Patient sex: M
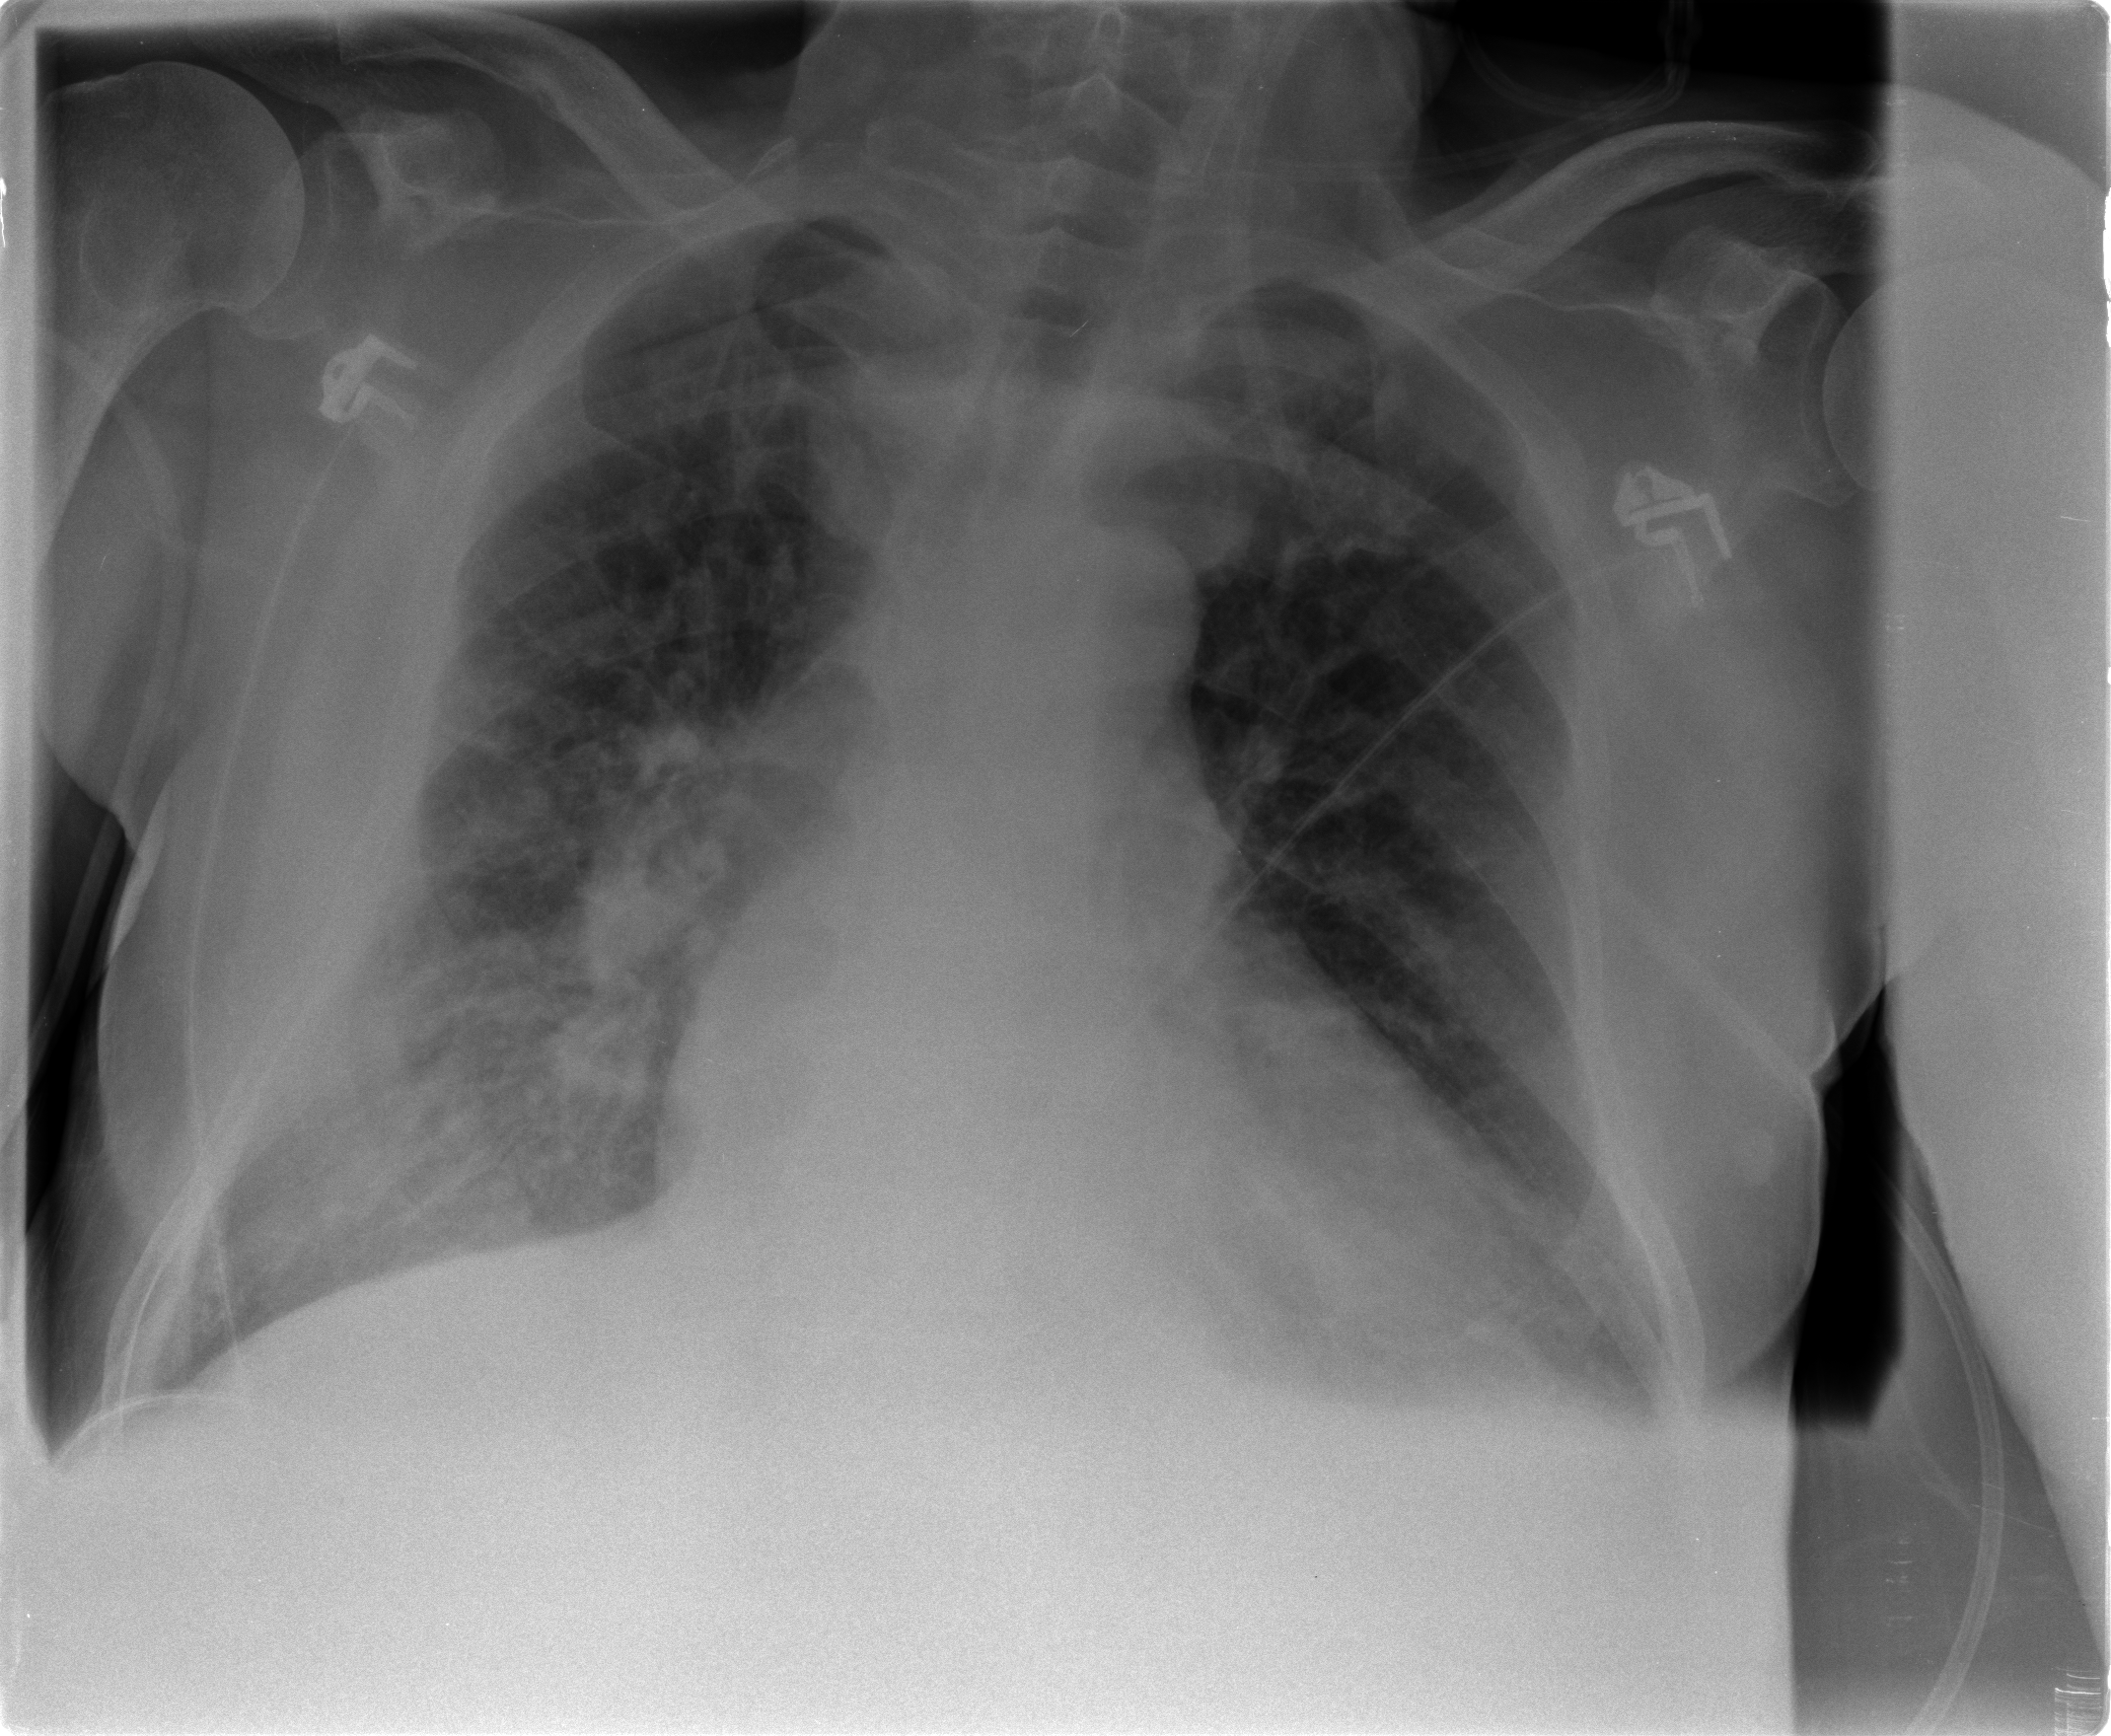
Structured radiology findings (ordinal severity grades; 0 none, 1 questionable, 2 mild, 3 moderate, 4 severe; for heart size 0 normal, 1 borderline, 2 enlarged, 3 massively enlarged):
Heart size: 2
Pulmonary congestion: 2
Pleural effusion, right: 0
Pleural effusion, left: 1
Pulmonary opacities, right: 2
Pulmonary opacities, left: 0
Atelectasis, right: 1
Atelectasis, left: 1